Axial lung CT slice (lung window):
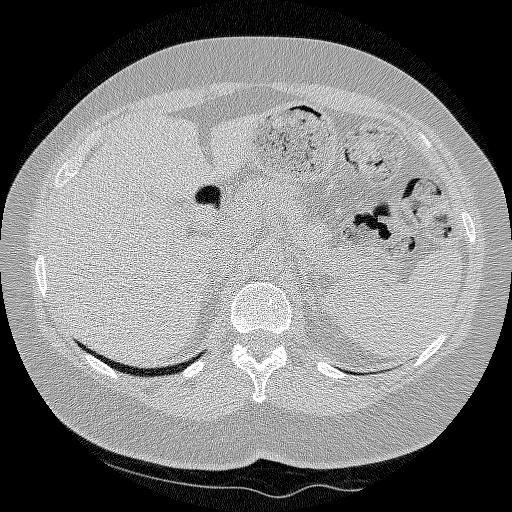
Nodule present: no